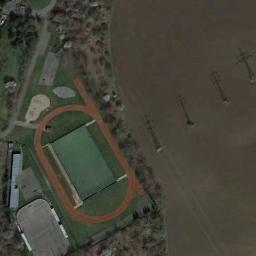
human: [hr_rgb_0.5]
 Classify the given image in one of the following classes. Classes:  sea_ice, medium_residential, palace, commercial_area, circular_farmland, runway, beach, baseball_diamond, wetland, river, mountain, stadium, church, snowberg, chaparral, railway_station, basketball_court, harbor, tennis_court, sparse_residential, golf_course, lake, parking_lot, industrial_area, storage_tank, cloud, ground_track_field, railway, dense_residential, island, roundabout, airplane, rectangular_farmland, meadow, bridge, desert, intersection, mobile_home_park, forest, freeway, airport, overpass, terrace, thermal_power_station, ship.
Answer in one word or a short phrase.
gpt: ground_track_field